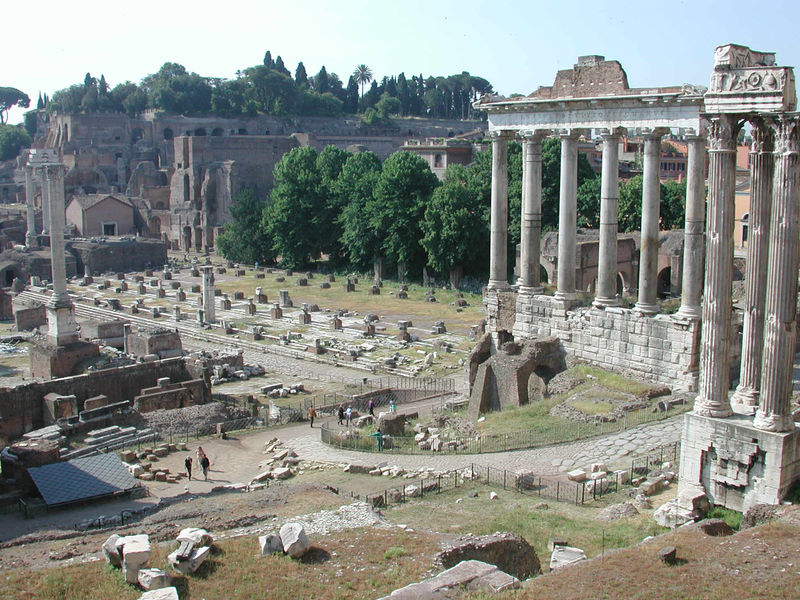
Titel: Forum Romanum: Saturtempel
Standort: Rom, Forum Romanum (EU - I - Latium)
Schlagwörter: baum, mann, bäume, menschen, stadt, säule, säulen, alt, stein, steine, gitter, pflaster, mauer, besucher, tor, foto, fotografie, reste, ruine, antike, ruinen, rom, kapitell, kaputt, mauern, ionisch, antik, zerstört, pinien, tempel, dorisch, korinthisch, absperrung, forum, forum romanum, basilika, zerfallen, touristen, ausgrabung, überreste, romanum, ftografie, korrintisch, turristen, architektur